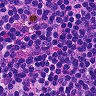
Metastatic tissue present: no